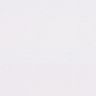
Metastatic tissue present: no